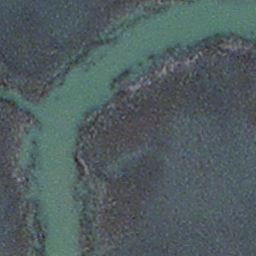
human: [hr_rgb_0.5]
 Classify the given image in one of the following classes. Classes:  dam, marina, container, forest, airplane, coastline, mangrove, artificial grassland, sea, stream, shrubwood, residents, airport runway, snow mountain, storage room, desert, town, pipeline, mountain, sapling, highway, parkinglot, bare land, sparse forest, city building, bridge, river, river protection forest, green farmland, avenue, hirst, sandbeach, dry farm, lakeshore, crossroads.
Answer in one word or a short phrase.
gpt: stream